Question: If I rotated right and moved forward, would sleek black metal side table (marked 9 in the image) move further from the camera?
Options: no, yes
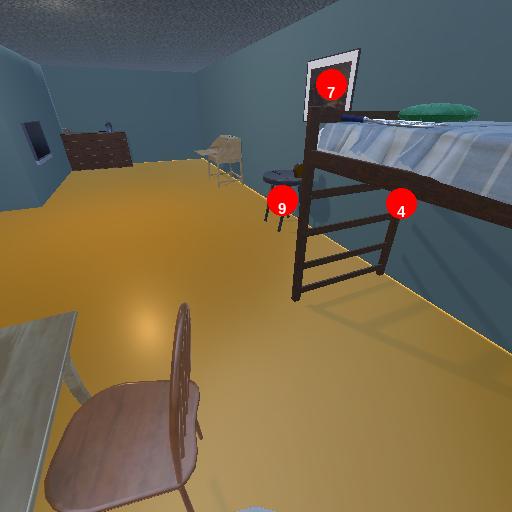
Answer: no